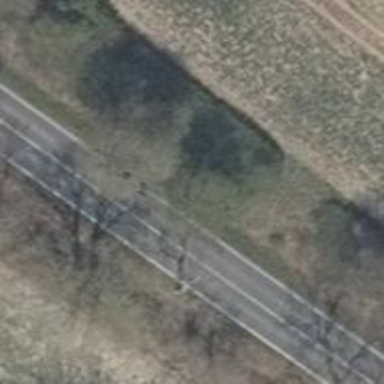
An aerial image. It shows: Row of deciduous broadleaved trees.